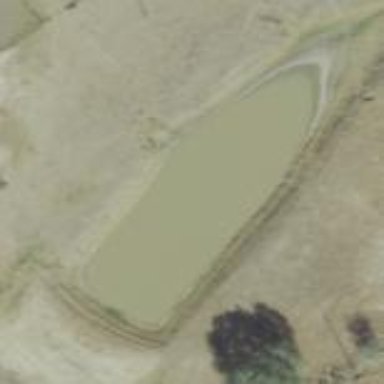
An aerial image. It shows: Pond formed by natural waterway.